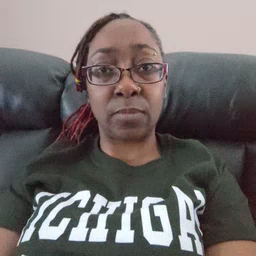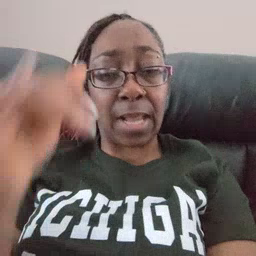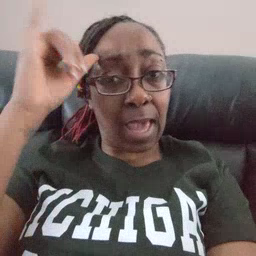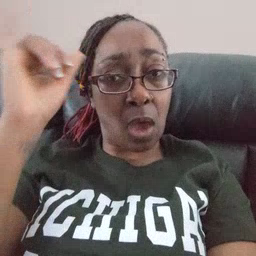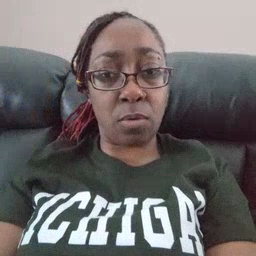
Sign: cow